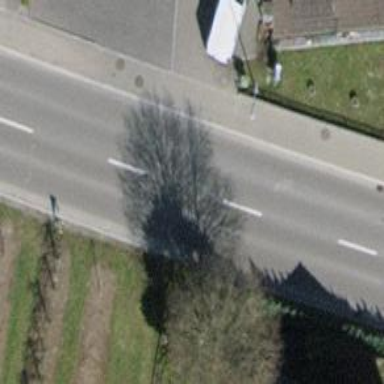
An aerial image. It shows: Secondary road with asphalt surface.